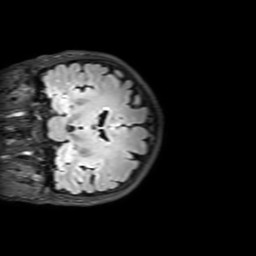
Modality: FLAIR
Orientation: coronal
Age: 62
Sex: female
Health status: ill
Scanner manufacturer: philips
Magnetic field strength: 3 T
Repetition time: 4.8 s
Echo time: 0.2993 s